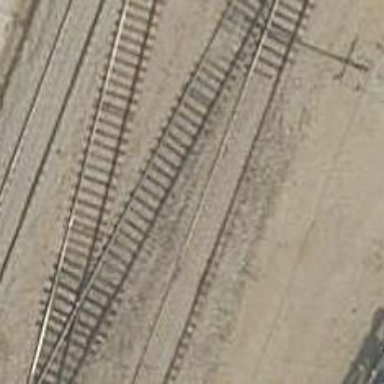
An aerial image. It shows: Rail yard with electrified contact lines for the railway.